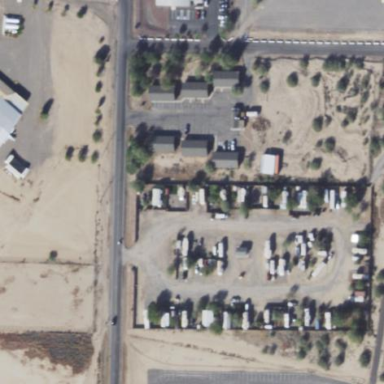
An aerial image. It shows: Caravan site for tourism.